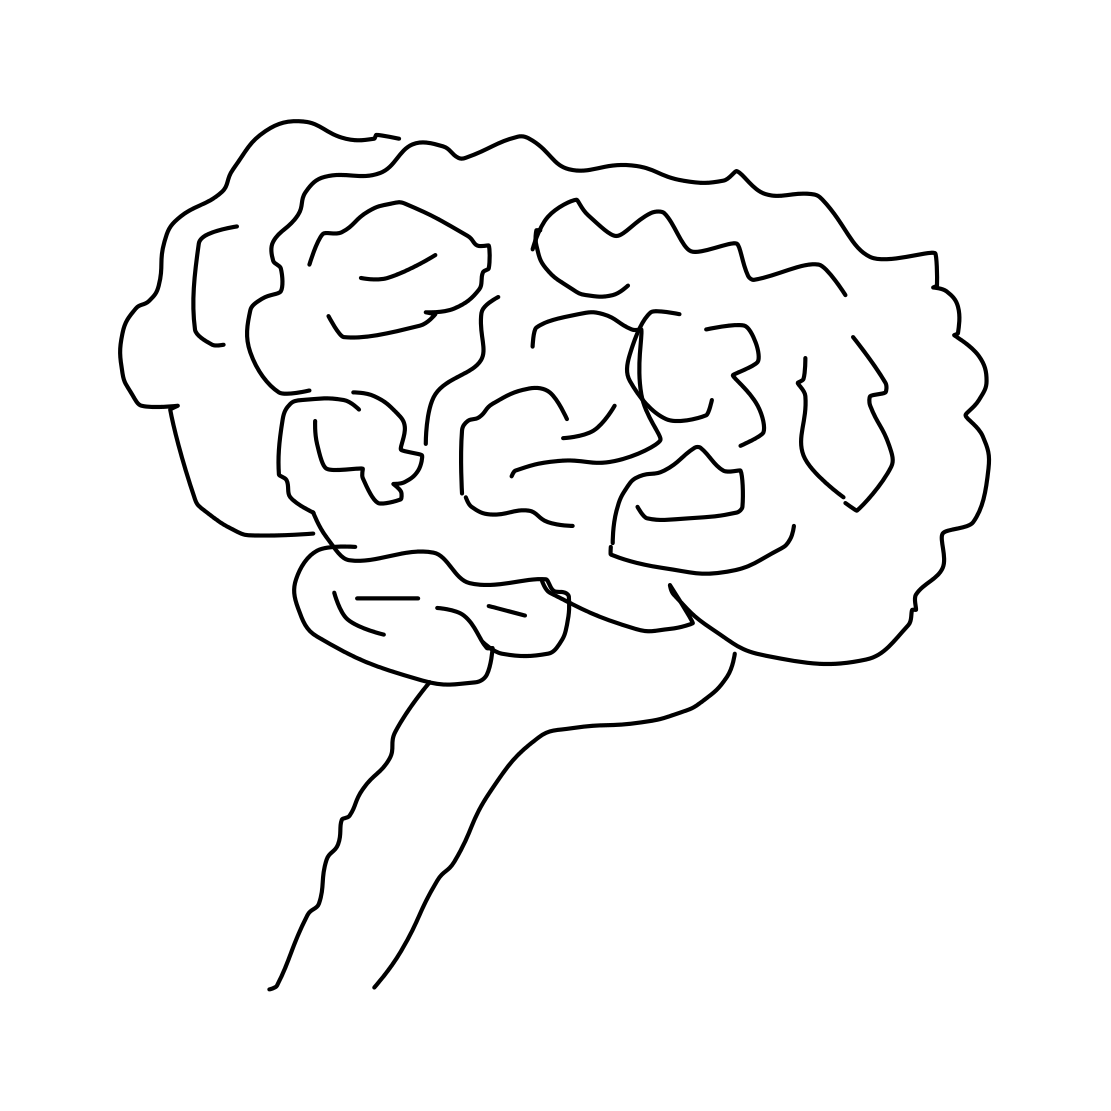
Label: brain